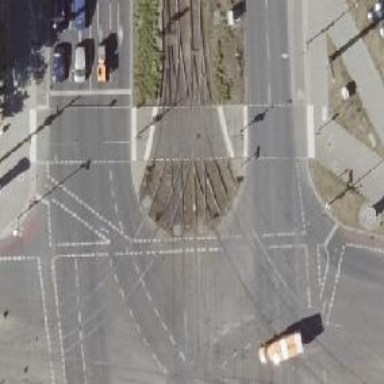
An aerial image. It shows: Tram crossing with traffic signals.